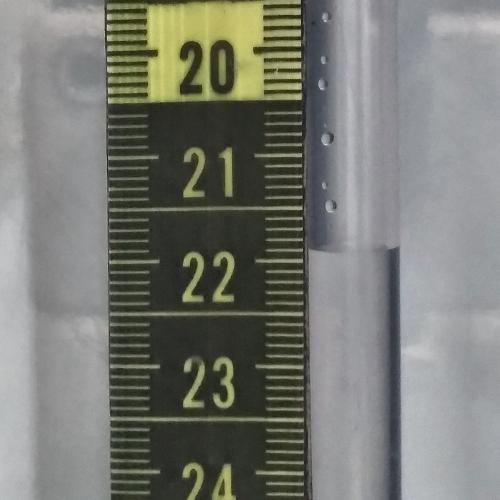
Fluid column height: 21.9 cm